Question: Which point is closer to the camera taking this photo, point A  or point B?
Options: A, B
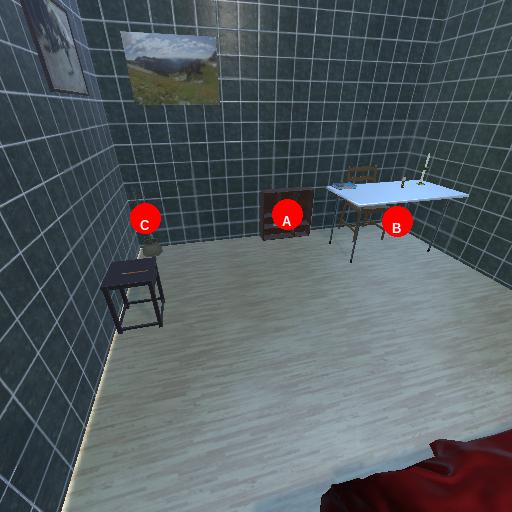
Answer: A